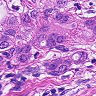
Metastatic tissue present: yes